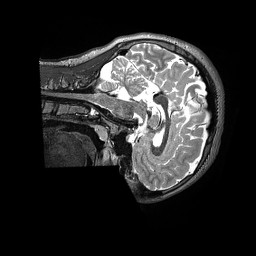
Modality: T2w
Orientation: sagittal
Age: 14
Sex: male
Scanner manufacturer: siemens
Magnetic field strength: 3 T
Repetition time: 3.2 s
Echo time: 0.564 s